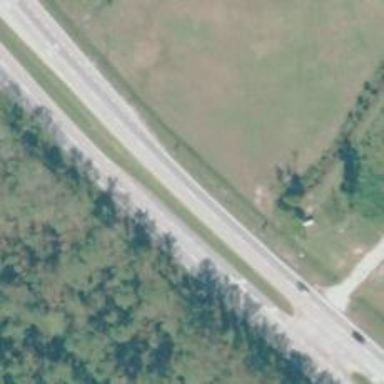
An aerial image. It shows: Asphalt trunk highway.